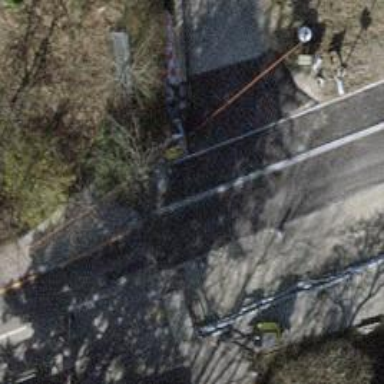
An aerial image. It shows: Footway with asphalt surface and crossing.